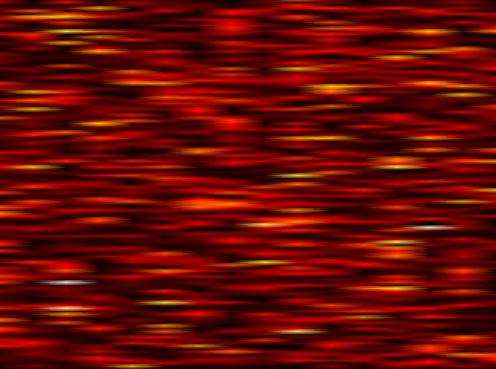
Label: FBMC